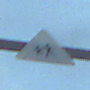
Verkehrszeichen: KinderRechts
Umgebung: Outdoor, Beach
Tageszeit: SunriseSunset
Wetter: PartlyCloudy
Licht: Natural
Jahreszeit: NotSpecified
Kontrast: MediumContrast